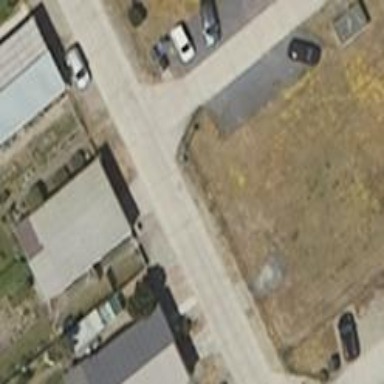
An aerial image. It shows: Residential road paved with concrete.